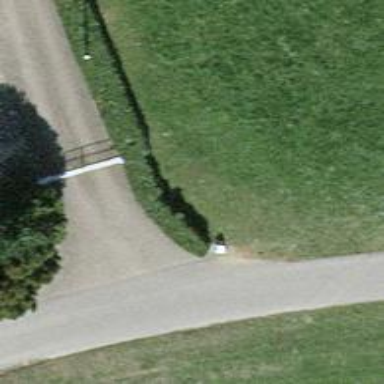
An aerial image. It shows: Hedge acting as barrier.